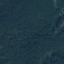
Land use / land cover class: Forest